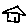
Label: house